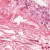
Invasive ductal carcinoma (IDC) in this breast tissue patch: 0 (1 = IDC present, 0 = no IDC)